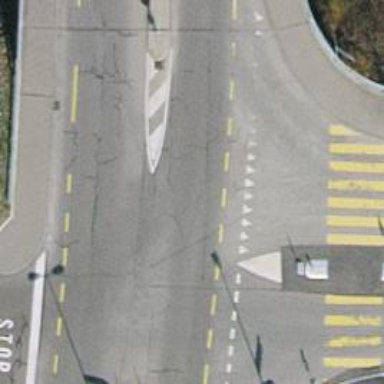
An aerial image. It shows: Secondary road with designated cycle lane.